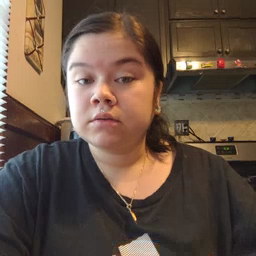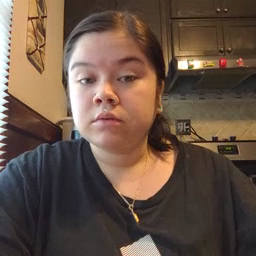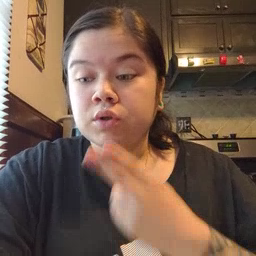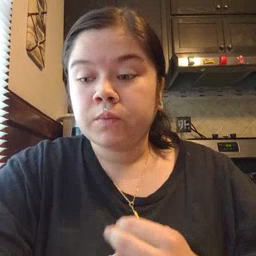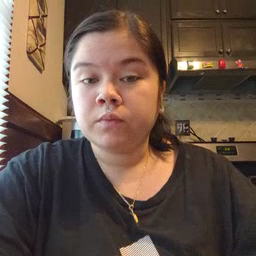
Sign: cute